Question: In my main activity, I have a 'ListView'.
I have two 'List's, 1 is a list of 'People' and 1 is a list of 'Group's.
Both lists are being fed their data from their respective 'SQLite database'.
To display these two Lists, I am saying 'ListView.setAdapter(PeopleAdapter)' and 'ListView.setAdapter(GroupAdapter)' where the adapters are just ListView Adapters that extend 'BaseAdapter' and override the relevant methods etc.
What I am trying to do is change the 'Group' view from a normal listview to an 'ExpandableListView' so that when I click a 'Group', 'People' will appear right in the 'ListView'
What is the best way to achieve this?
So far I have tried changing my 'GroupsAdapter' to extend 'BaseExpandableListAdapter' and use that adapter but its just not working out with only 1 'ListView' in my activity because the 'ListView' can't set a 'ListView' adapter and a 'ExpandableListView' too. It took me a long time but I just ended up reverting all my changes because it just wasnt working that way I wanted it to.
Any help on the design on how to accomplish what I want would be appreciated, thank you.
EDIT: crudely drawn picture of the kind of thing im looking for. Pressing the People and Groups button doesnt start a new activity, it just sets another adapter, one with a list view and one with an expandable list view.

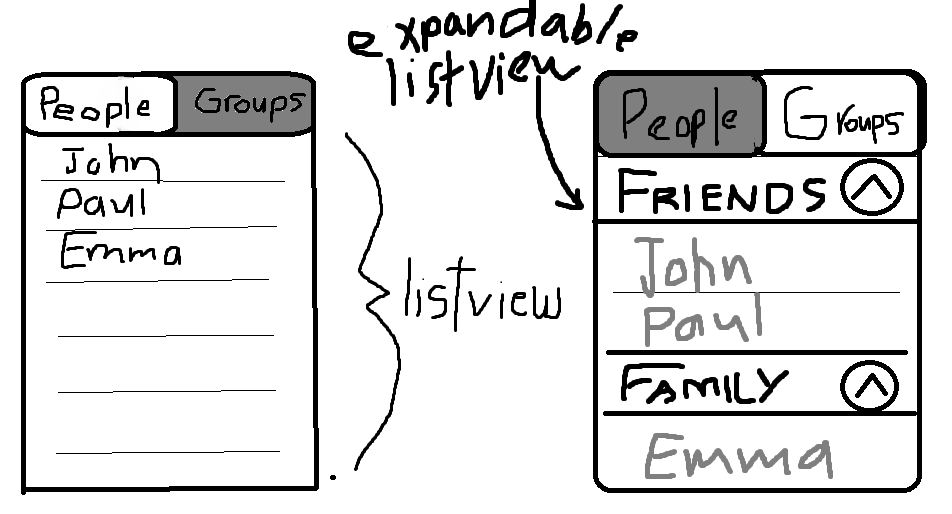
Answer: There are several 'ExpandableListView' examples out there. I.e., you could check this one:
<URL>
The main part of an ExpandableListView is its adapter. In the example above it's 'ExpandableListAdapter' and it extends 'BaseExpandableListAdapter'.
In your 'ExpandableListAdapter' you need two lists:
-The first one is called the 'group list' (parents), and in your case it should be the list of groups. I.e:
'''
ArrayList<String> groups;
'''
-The second one is called the 'child list', and you should have a list of childs for each element in the first list (a list of people for each group). There are several ways to do it. I.e, you can use an 'ArrayList' of 'ArrayLists' where the 'ArrayList' in the position 0 is the list of people belonging to the group in the position 0, and so on.
'''
ArrayList<ArrayList<String>> children;
public String getChild(int groupPosition, int childPosition) {
return children.get(groupPosition).get(childPosition);
}
'''
You could also use a 'Map' mapping an 'ArrayList' of people to each group name ('String'):
'''
Map<String, ArrayList<String>> children;
public String getChild(int groupPosition, int childPosition) {
return children.get(groups.get(groupPosition)).get(childPosition);
}
'''
In the example I provided above they use a 'Map'.
The way to structure your lists depends on you and the way you retrieve the data from the database.
You have to implement all the needed functions from 'BaseExpandableListAdapter'. Keep in mind that groups are the "parents" (in your case, groups), and children are the elements of each group (in your case, people). If you understand this I think it should be easy to follow the example I provided above.